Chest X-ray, PA view. Patient: 23 years old, sex M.
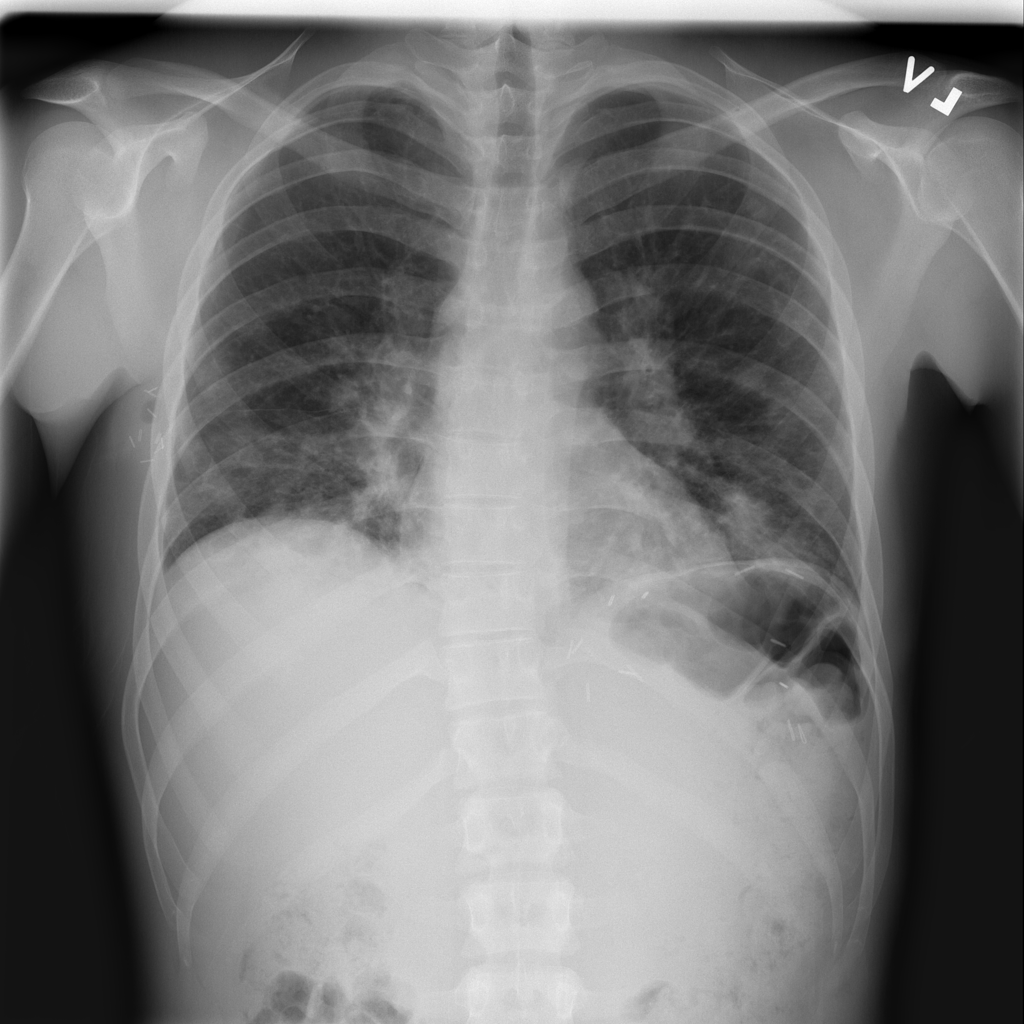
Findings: Atelectasis, Consolidation, Infiltration